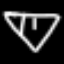
Label: diamond